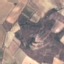
Land use / land cover class: PermanentCrop